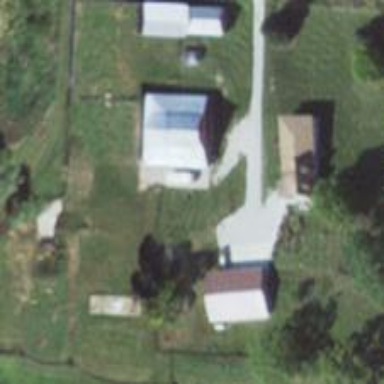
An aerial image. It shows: Farmyard area.